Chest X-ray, PA view. Patient: 49 years old, sex M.
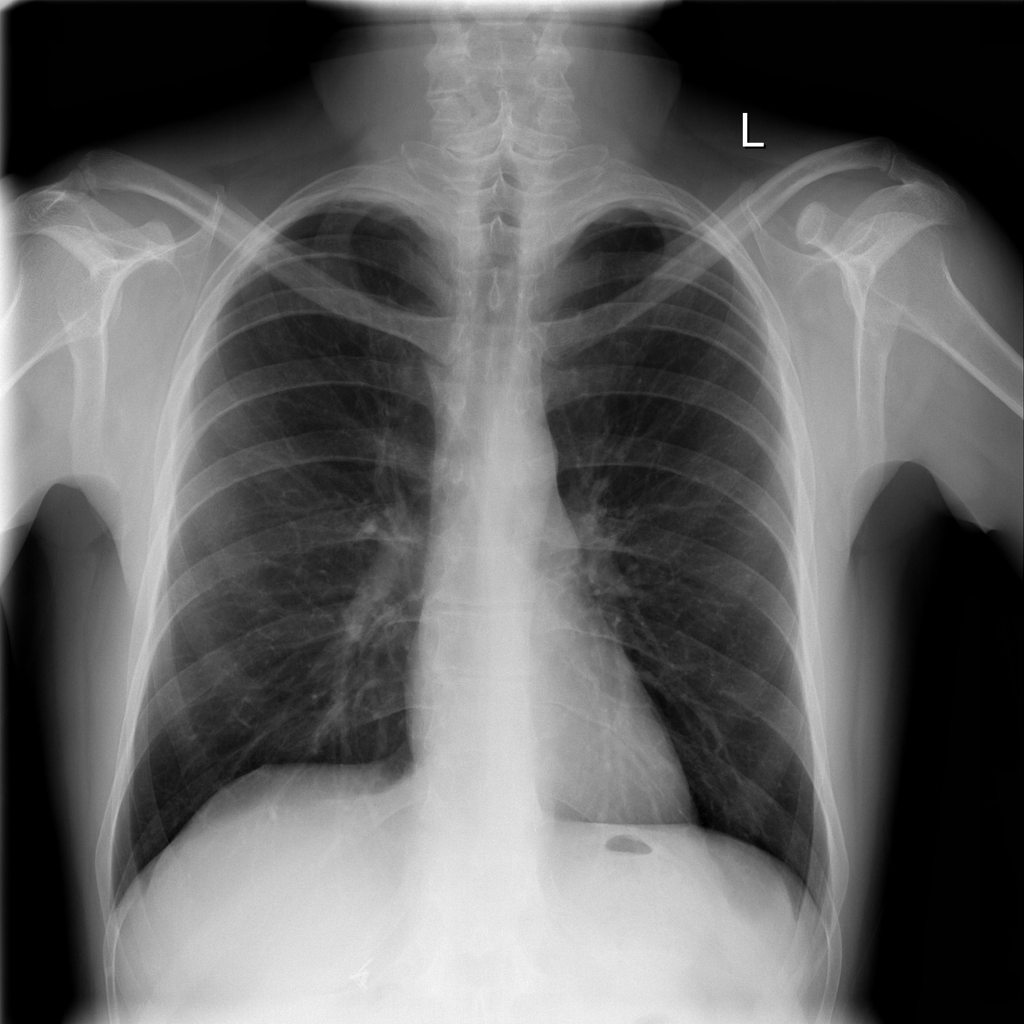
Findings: No Finding